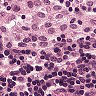
Metastatic tissue present: no